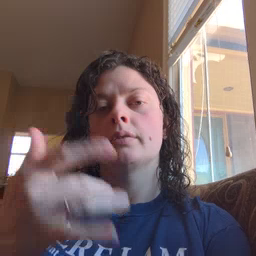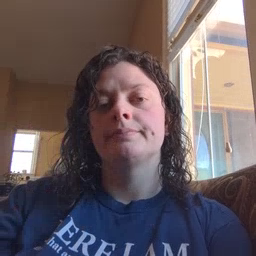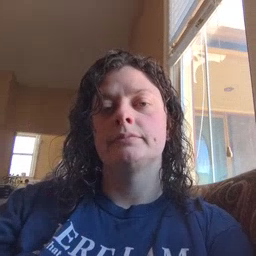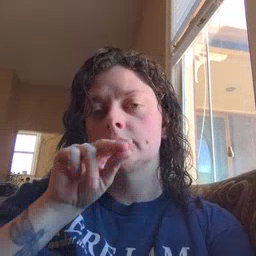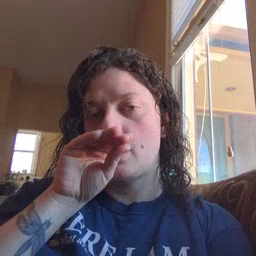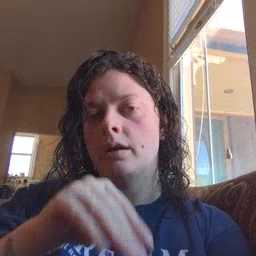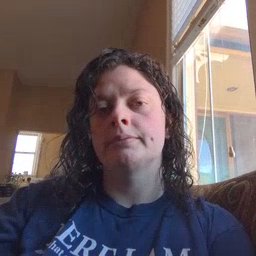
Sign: duck